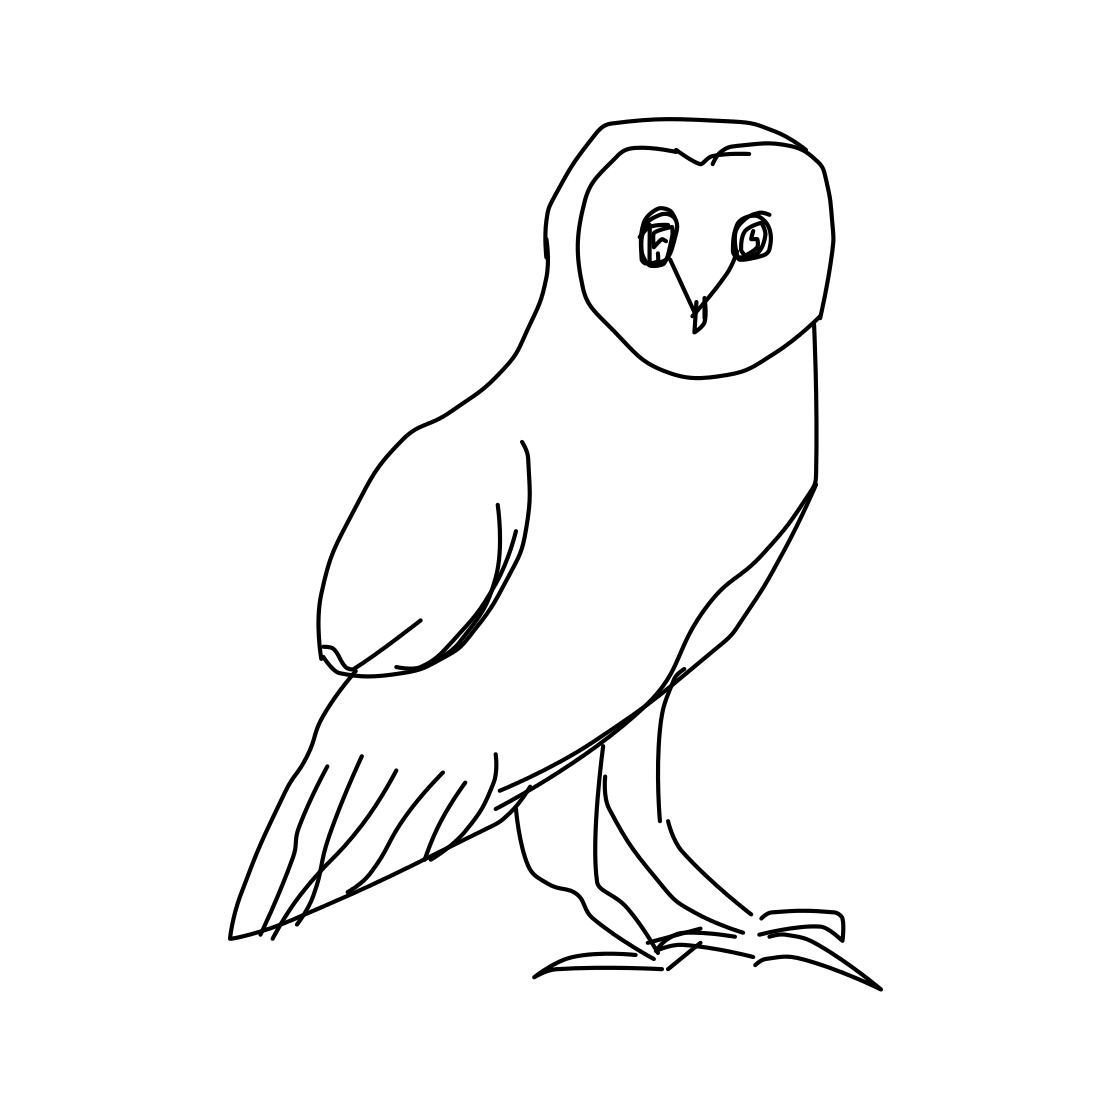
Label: owl